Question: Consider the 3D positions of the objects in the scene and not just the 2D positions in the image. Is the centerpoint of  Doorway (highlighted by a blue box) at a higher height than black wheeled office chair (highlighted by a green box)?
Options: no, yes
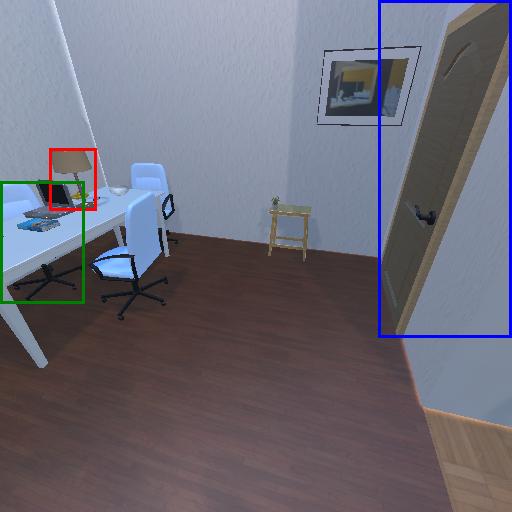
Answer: no